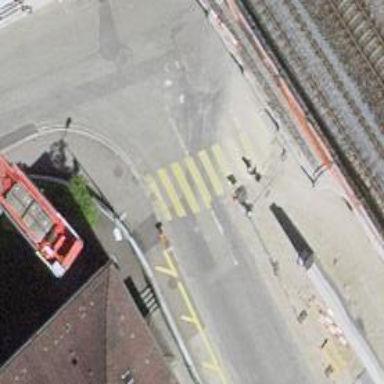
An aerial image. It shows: Uncontrolled zebra crossing on the road.